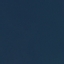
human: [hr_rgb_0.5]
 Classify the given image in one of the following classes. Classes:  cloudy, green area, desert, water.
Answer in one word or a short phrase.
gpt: water